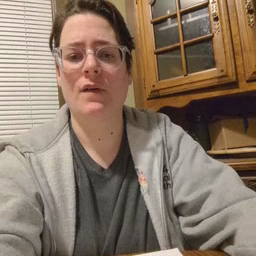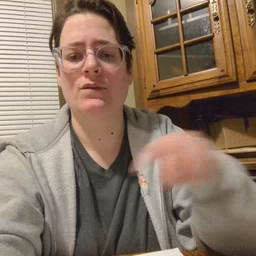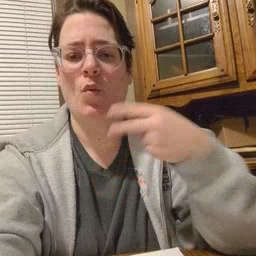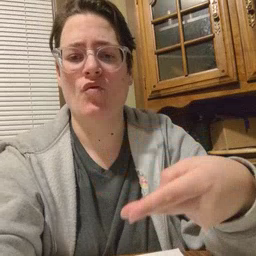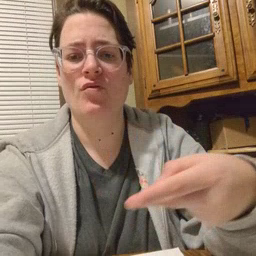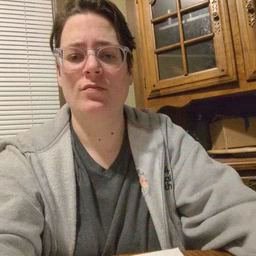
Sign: fall